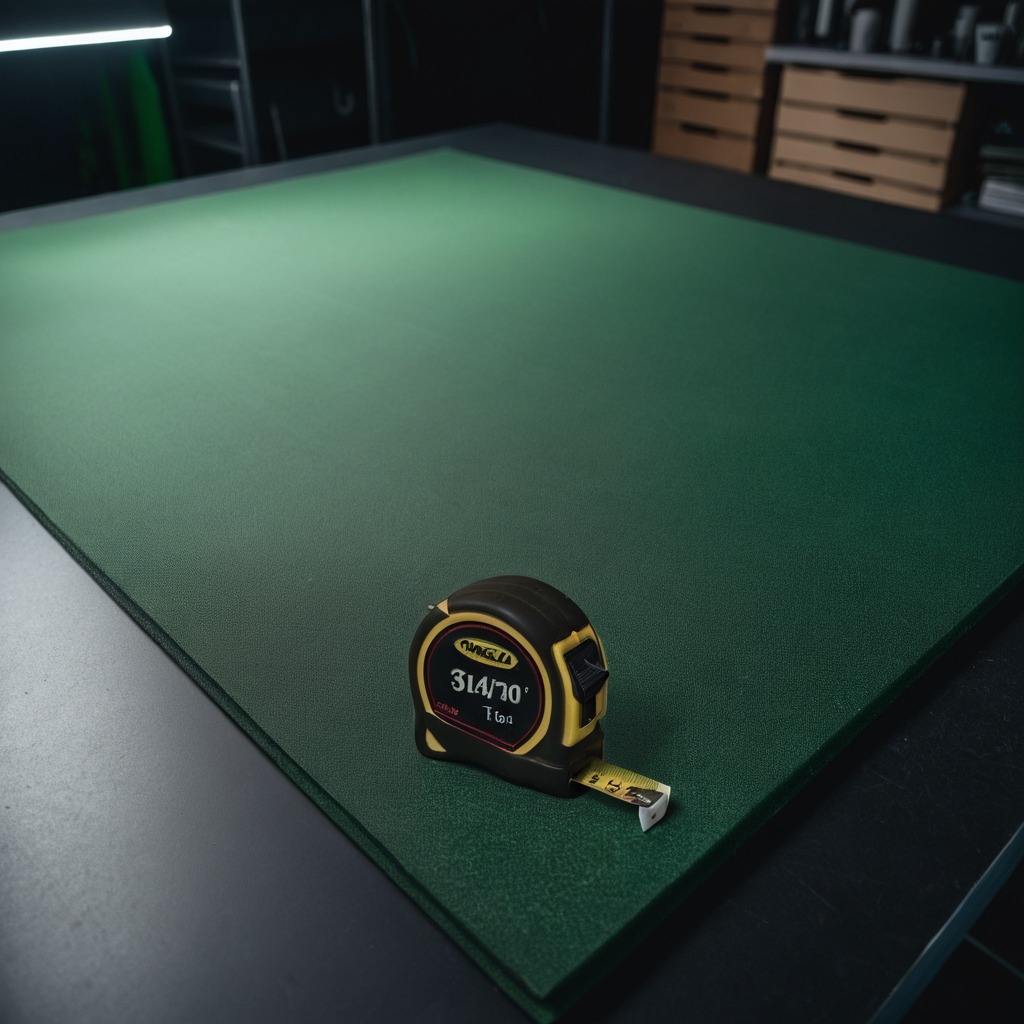
A measuring tape is lying on the clean granite tabletop.